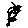
Label: hexagon